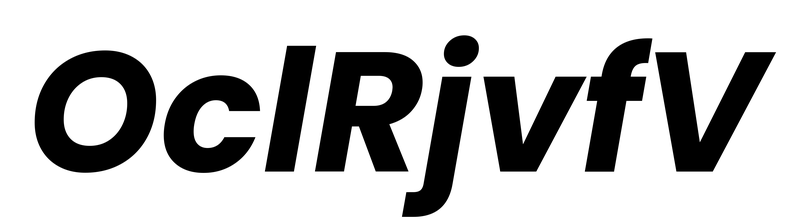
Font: Poppins-BoldItalic